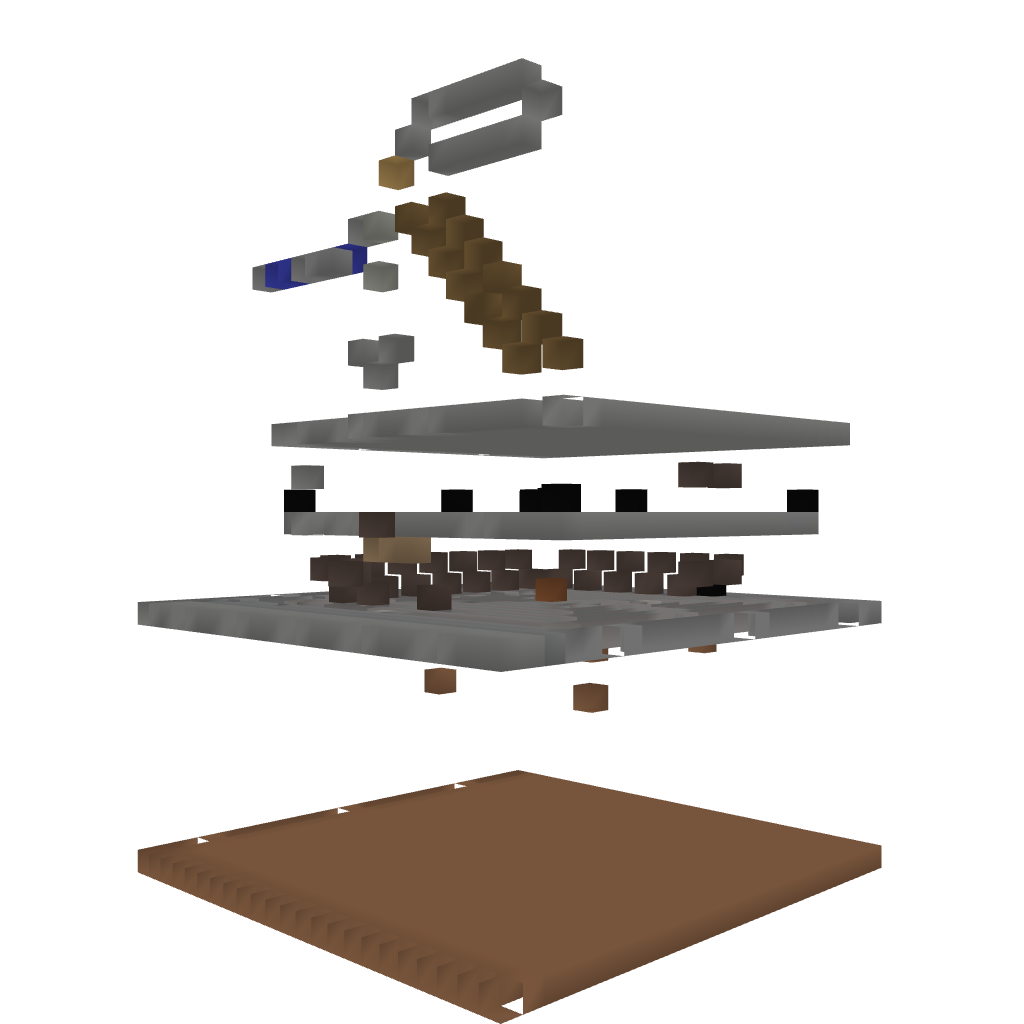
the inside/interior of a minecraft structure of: Lapis and Pickaxe Shop